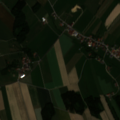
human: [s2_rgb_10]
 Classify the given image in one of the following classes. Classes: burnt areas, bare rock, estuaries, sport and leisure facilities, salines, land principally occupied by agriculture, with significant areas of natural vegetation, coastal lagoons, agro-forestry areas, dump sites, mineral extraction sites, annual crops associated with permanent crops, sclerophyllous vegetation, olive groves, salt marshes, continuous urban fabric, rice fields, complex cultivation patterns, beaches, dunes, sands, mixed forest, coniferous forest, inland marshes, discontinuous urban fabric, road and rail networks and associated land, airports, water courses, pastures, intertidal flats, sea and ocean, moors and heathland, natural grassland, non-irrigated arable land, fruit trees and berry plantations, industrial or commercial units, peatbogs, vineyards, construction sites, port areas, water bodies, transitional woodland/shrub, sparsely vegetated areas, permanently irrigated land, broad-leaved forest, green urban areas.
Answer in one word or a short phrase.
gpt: discontinuous urban fabric, non-irrigated arable land, pastures, complex cultivation patterns